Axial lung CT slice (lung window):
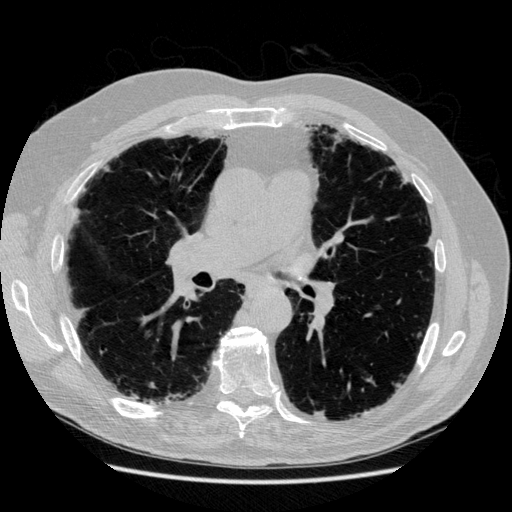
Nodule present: no